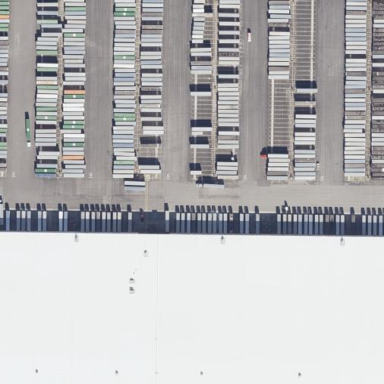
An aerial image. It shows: Warehouse.